Interaction volume radius: 10 \u00c5
Interaction volume height: 25 \u00c5
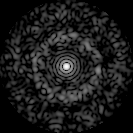
Disorder parameter: 0.8229